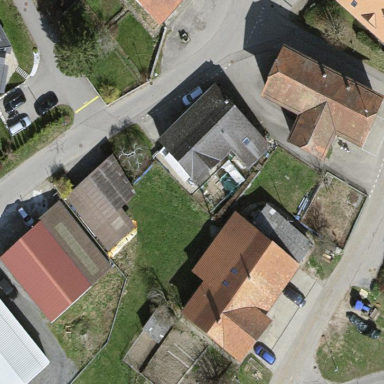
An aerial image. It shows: Simple and straightforward house.